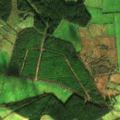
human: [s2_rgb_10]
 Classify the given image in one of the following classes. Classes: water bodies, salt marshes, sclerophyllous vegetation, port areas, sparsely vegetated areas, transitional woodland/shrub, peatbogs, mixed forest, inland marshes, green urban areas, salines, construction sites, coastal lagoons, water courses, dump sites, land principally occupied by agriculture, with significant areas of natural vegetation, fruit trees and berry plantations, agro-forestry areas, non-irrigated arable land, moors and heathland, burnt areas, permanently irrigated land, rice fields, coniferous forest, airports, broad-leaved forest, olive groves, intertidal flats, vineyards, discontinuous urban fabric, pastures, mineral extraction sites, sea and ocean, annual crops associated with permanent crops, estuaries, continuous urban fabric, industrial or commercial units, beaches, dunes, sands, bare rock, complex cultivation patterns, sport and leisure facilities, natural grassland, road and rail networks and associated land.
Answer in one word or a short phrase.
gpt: pastures, land principally occupied by agriculture, with significant areas of natural vegetation, coniferous forest